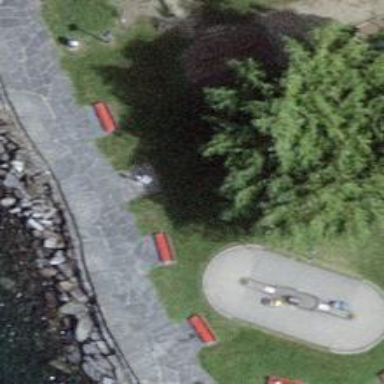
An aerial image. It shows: Red bench.